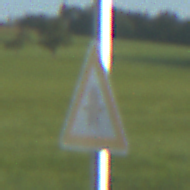
Verkehrszeichen: Vorfahrt
Umgebung: Outdoor, Nature
Tageszeit: MorningAfternoon
Wetter: Clear
Licht: Natural
Jahreszeit: NotSpecified
Kontrast: HighContrast